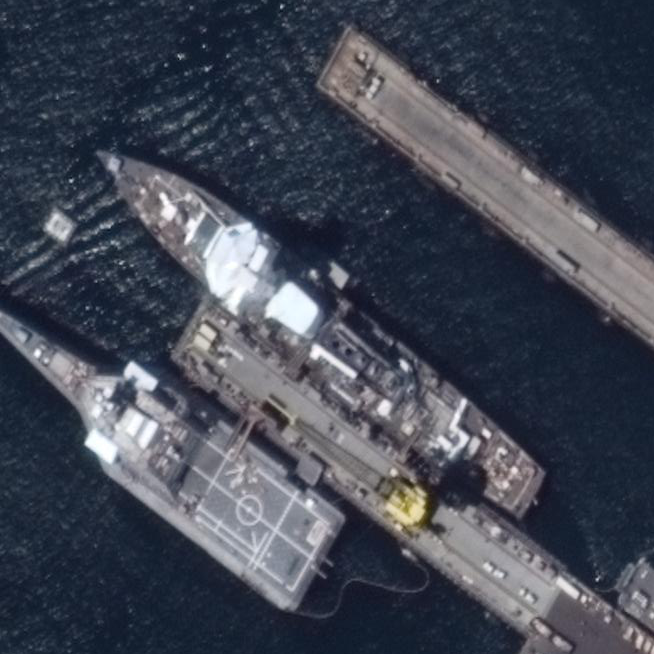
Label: destroyer